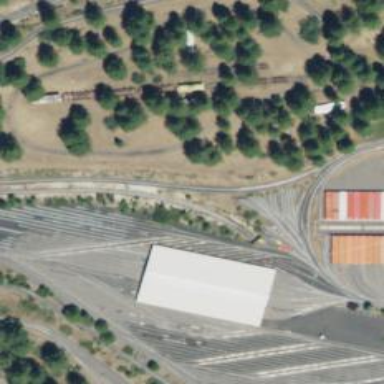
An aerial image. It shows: Miniature railway situated in yard.